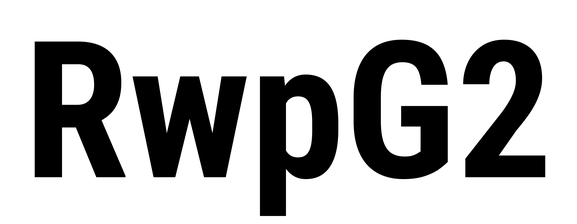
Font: Roboto_Condensed_Bold